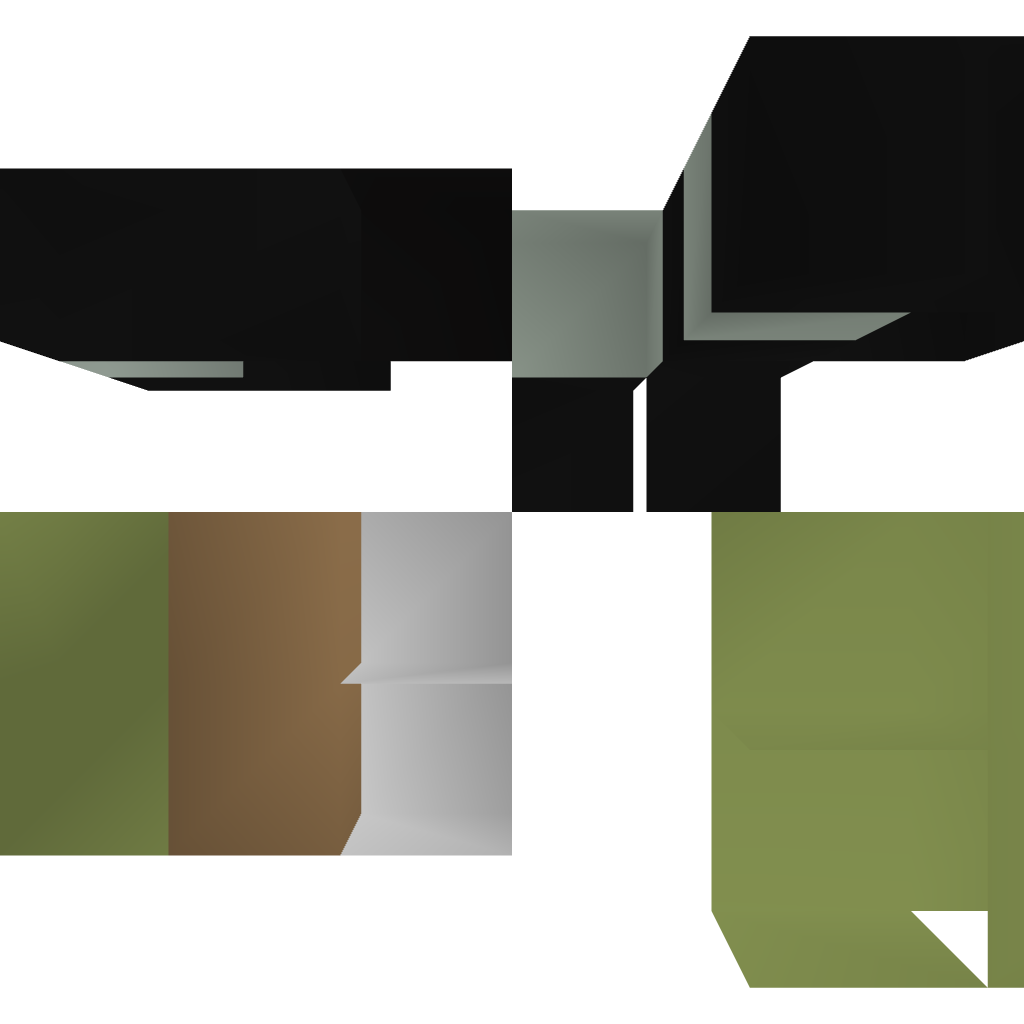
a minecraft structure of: Secure SAS